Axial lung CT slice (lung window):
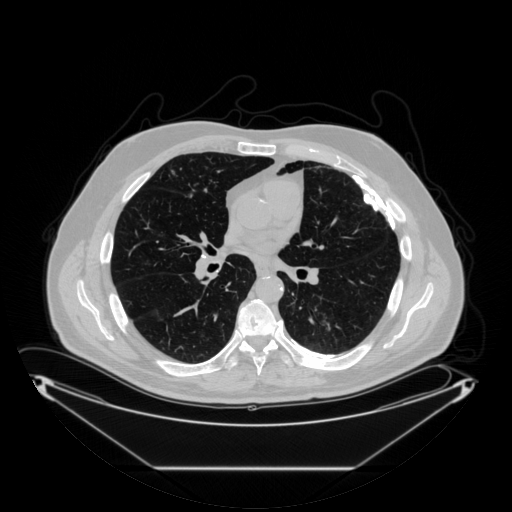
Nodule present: no